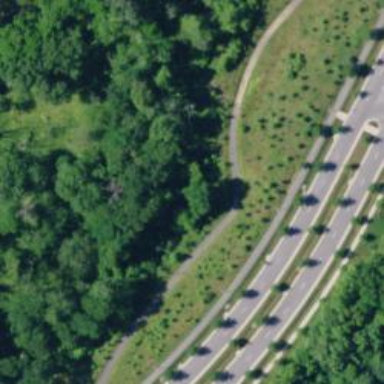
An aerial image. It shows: Asphalt cycleway.